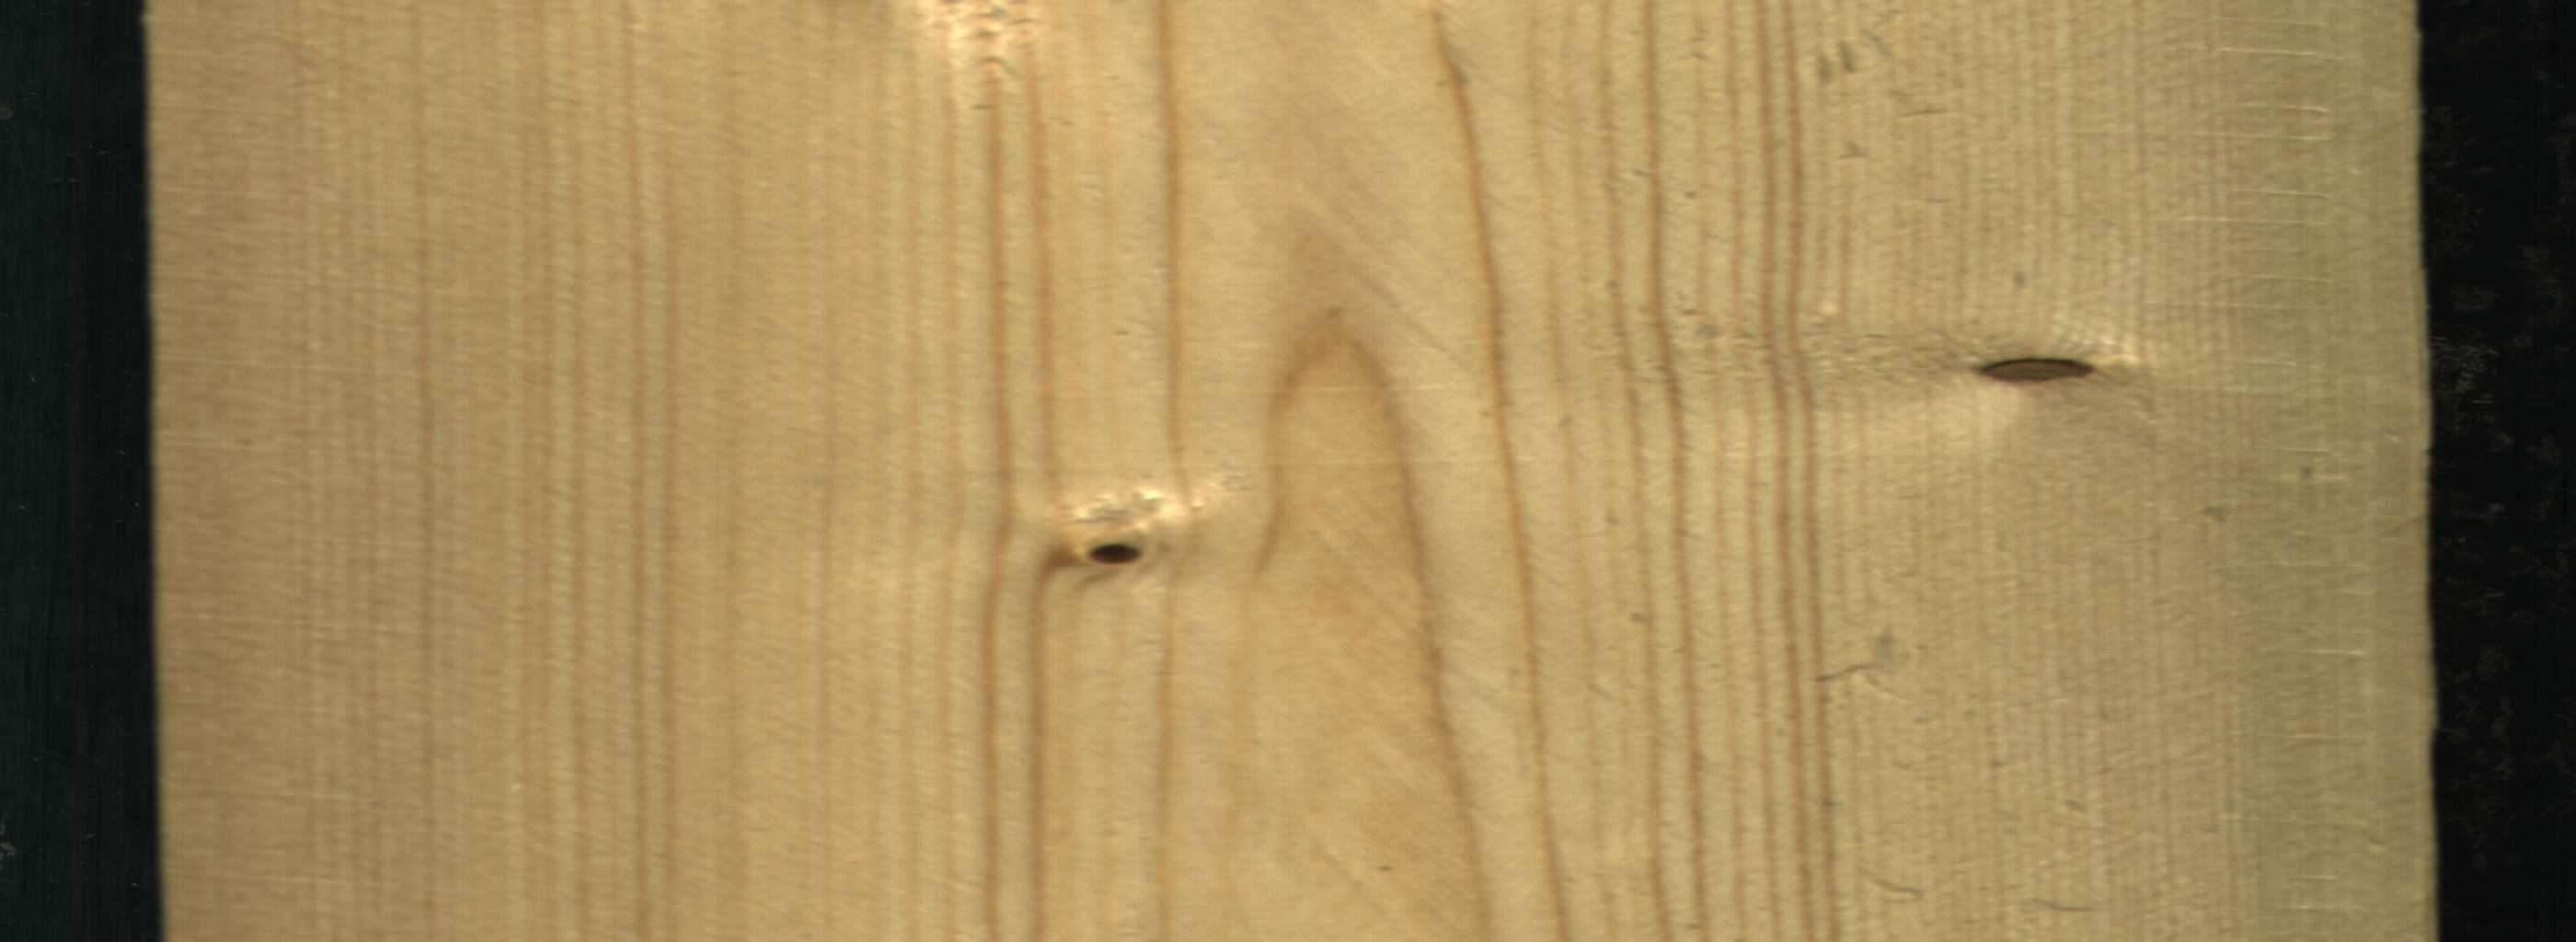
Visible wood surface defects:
Dead_Knot
Dead_Knot